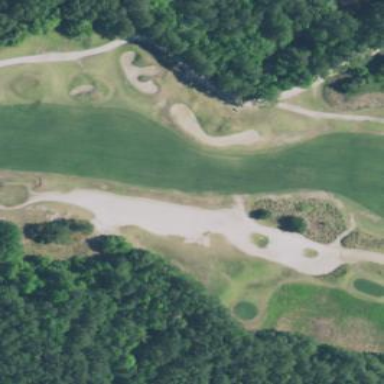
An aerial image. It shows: Scenic golf fairway.